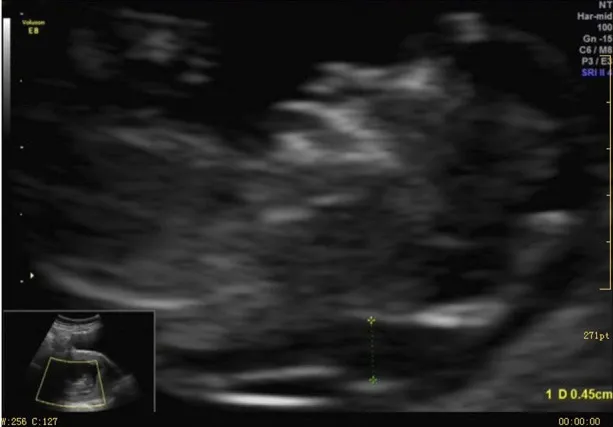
2D sonographic image of the fetus at 12+2 weeks showing NT = 4.5 mm (vertical section).
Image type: radiology (ultrasound)